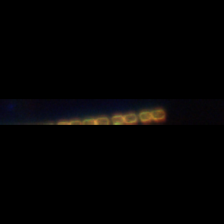
Taxon: Chaetoceros
Group: Diatoms